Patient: sex M, age 68
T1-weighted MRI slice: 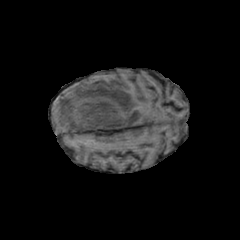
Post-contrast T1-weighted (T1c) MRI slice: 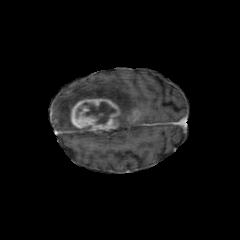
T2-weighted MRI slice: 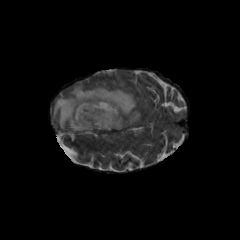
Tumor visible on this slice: yes
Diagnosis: Glioblastoma, IDH-wildtype
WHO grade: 4